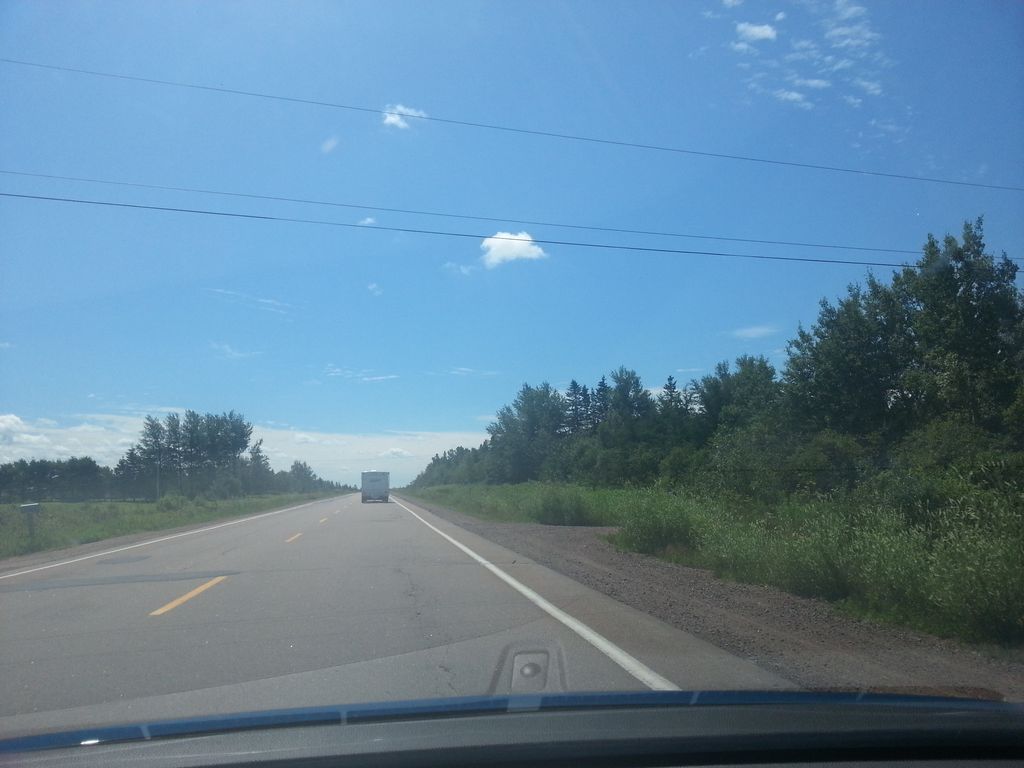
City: charlottetown